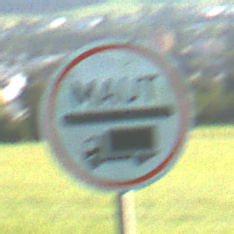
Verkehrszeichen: Mautpflicht
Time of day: MorningAfternoon
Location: Outdoor (Nature)
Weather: PartlyCloudy
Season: NotSpecified
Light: Natural